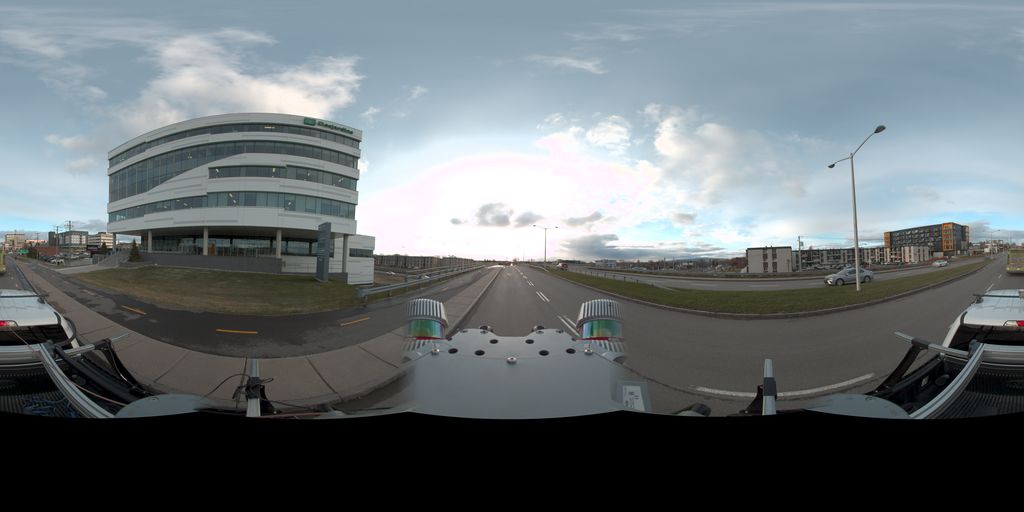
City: quebec_city